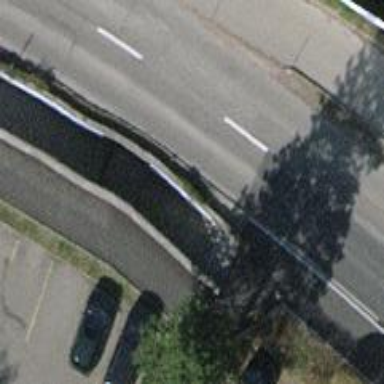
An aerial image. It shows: Footway passing through tunnel.